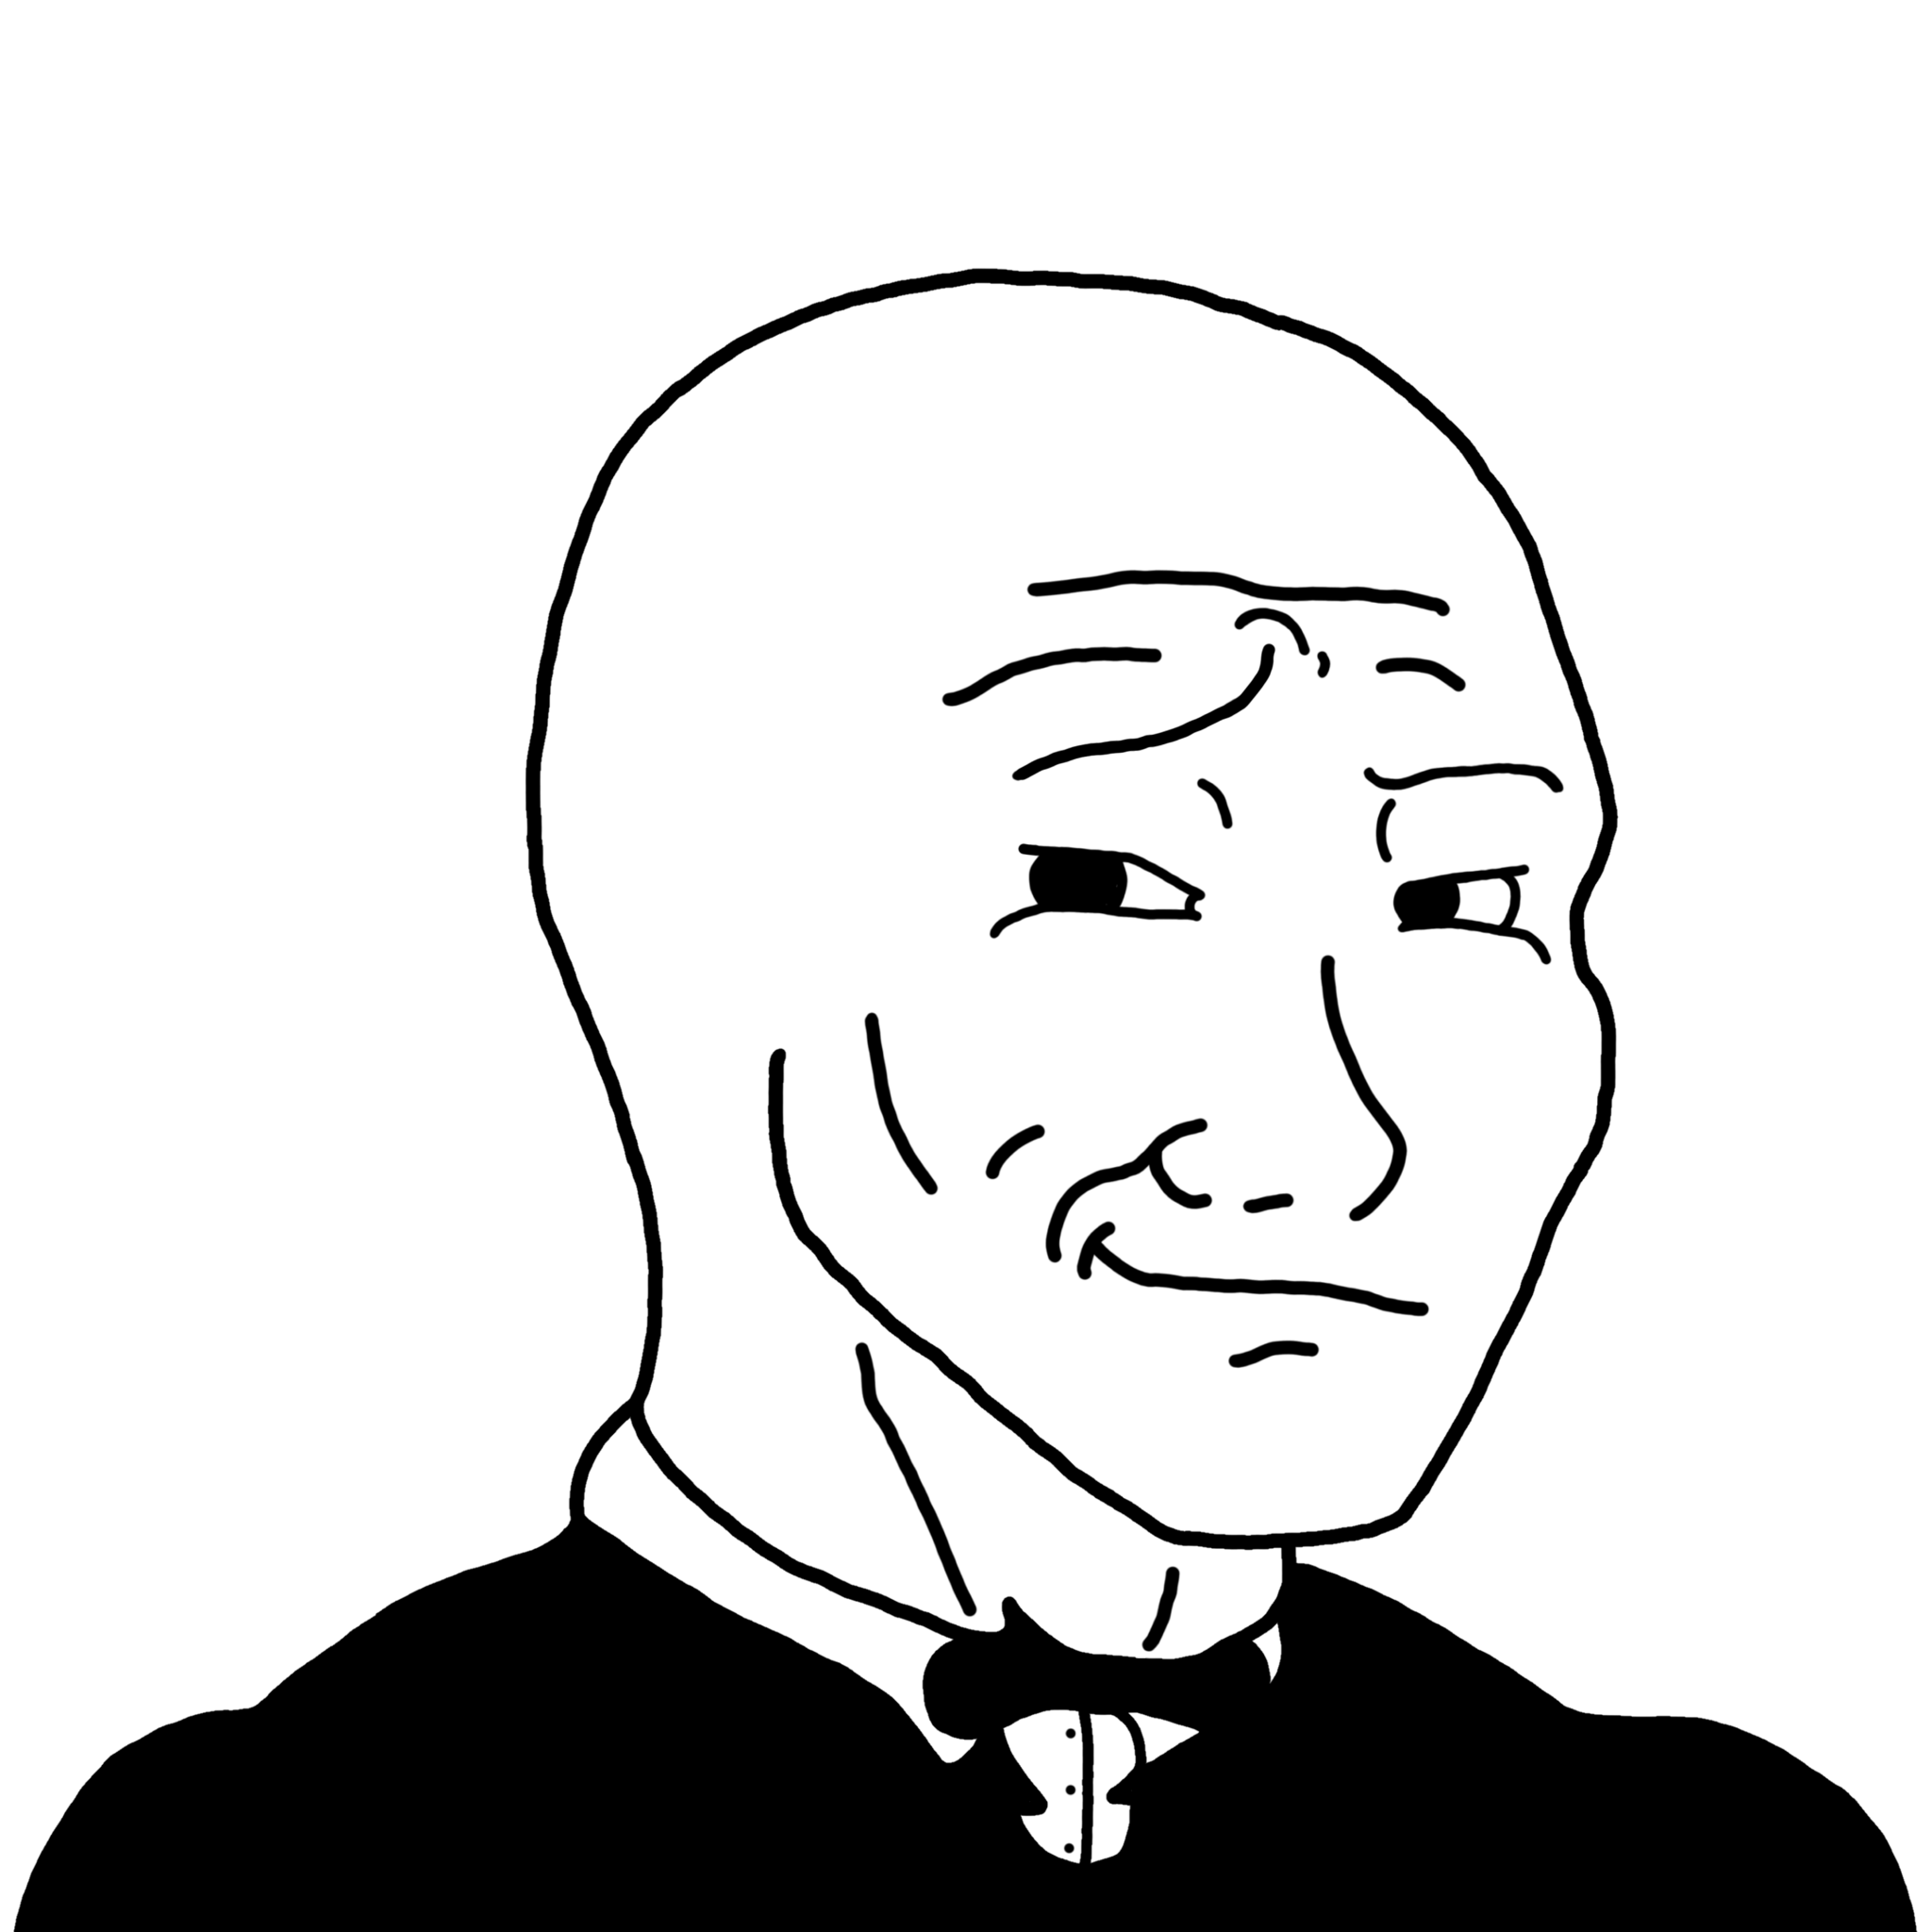
Label: 5_Smugjak